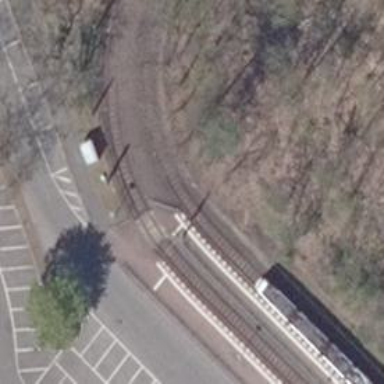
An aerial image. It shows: Tram crossing.